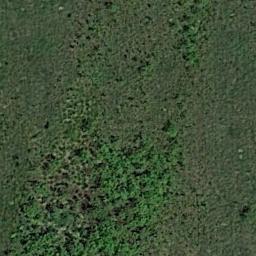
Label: meadow